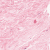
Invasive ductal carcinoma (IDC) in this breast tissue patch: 0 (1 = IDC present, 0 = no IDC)